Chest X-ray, AP view. Patient: 61 years old, sex F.
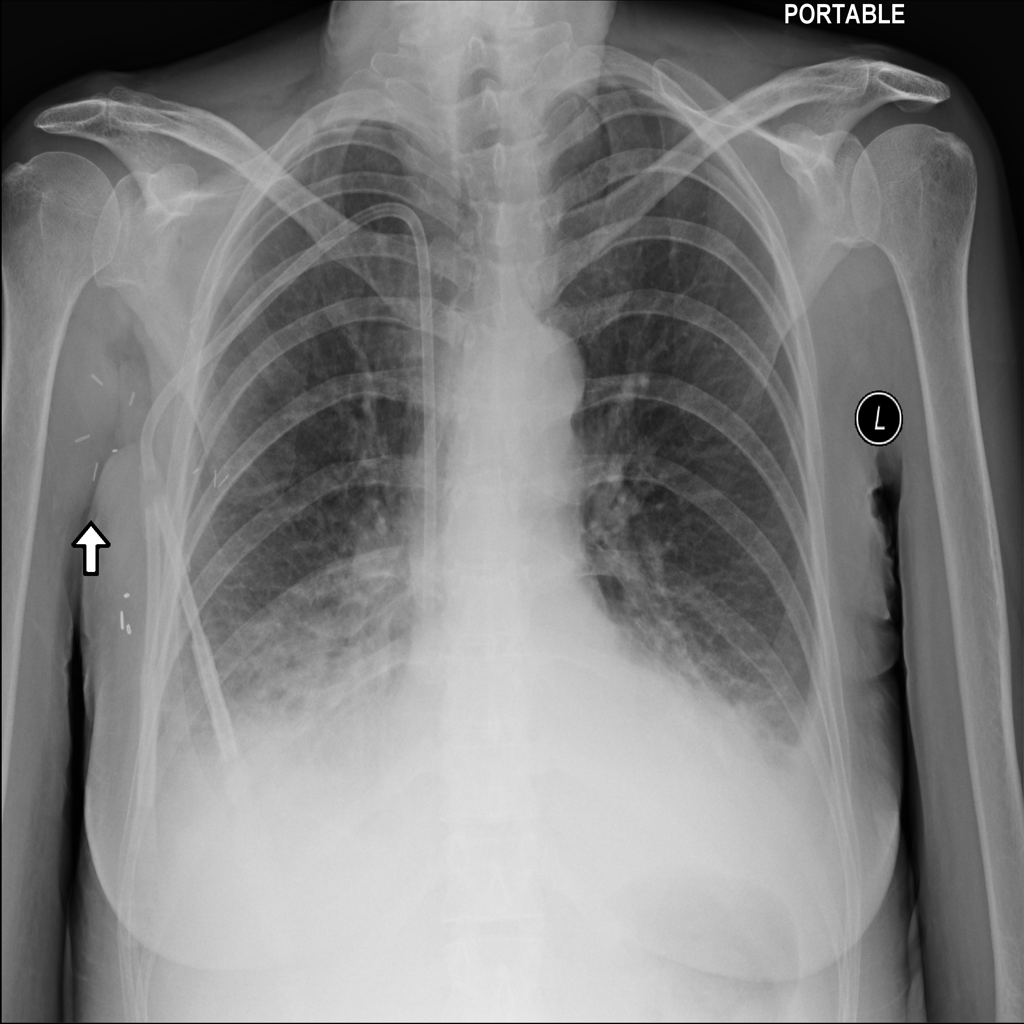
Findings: Edema, Effusion, Infiltration